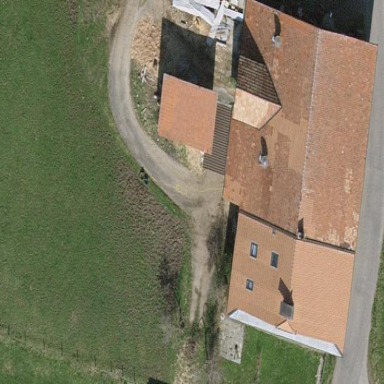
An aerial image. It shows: Farm building.